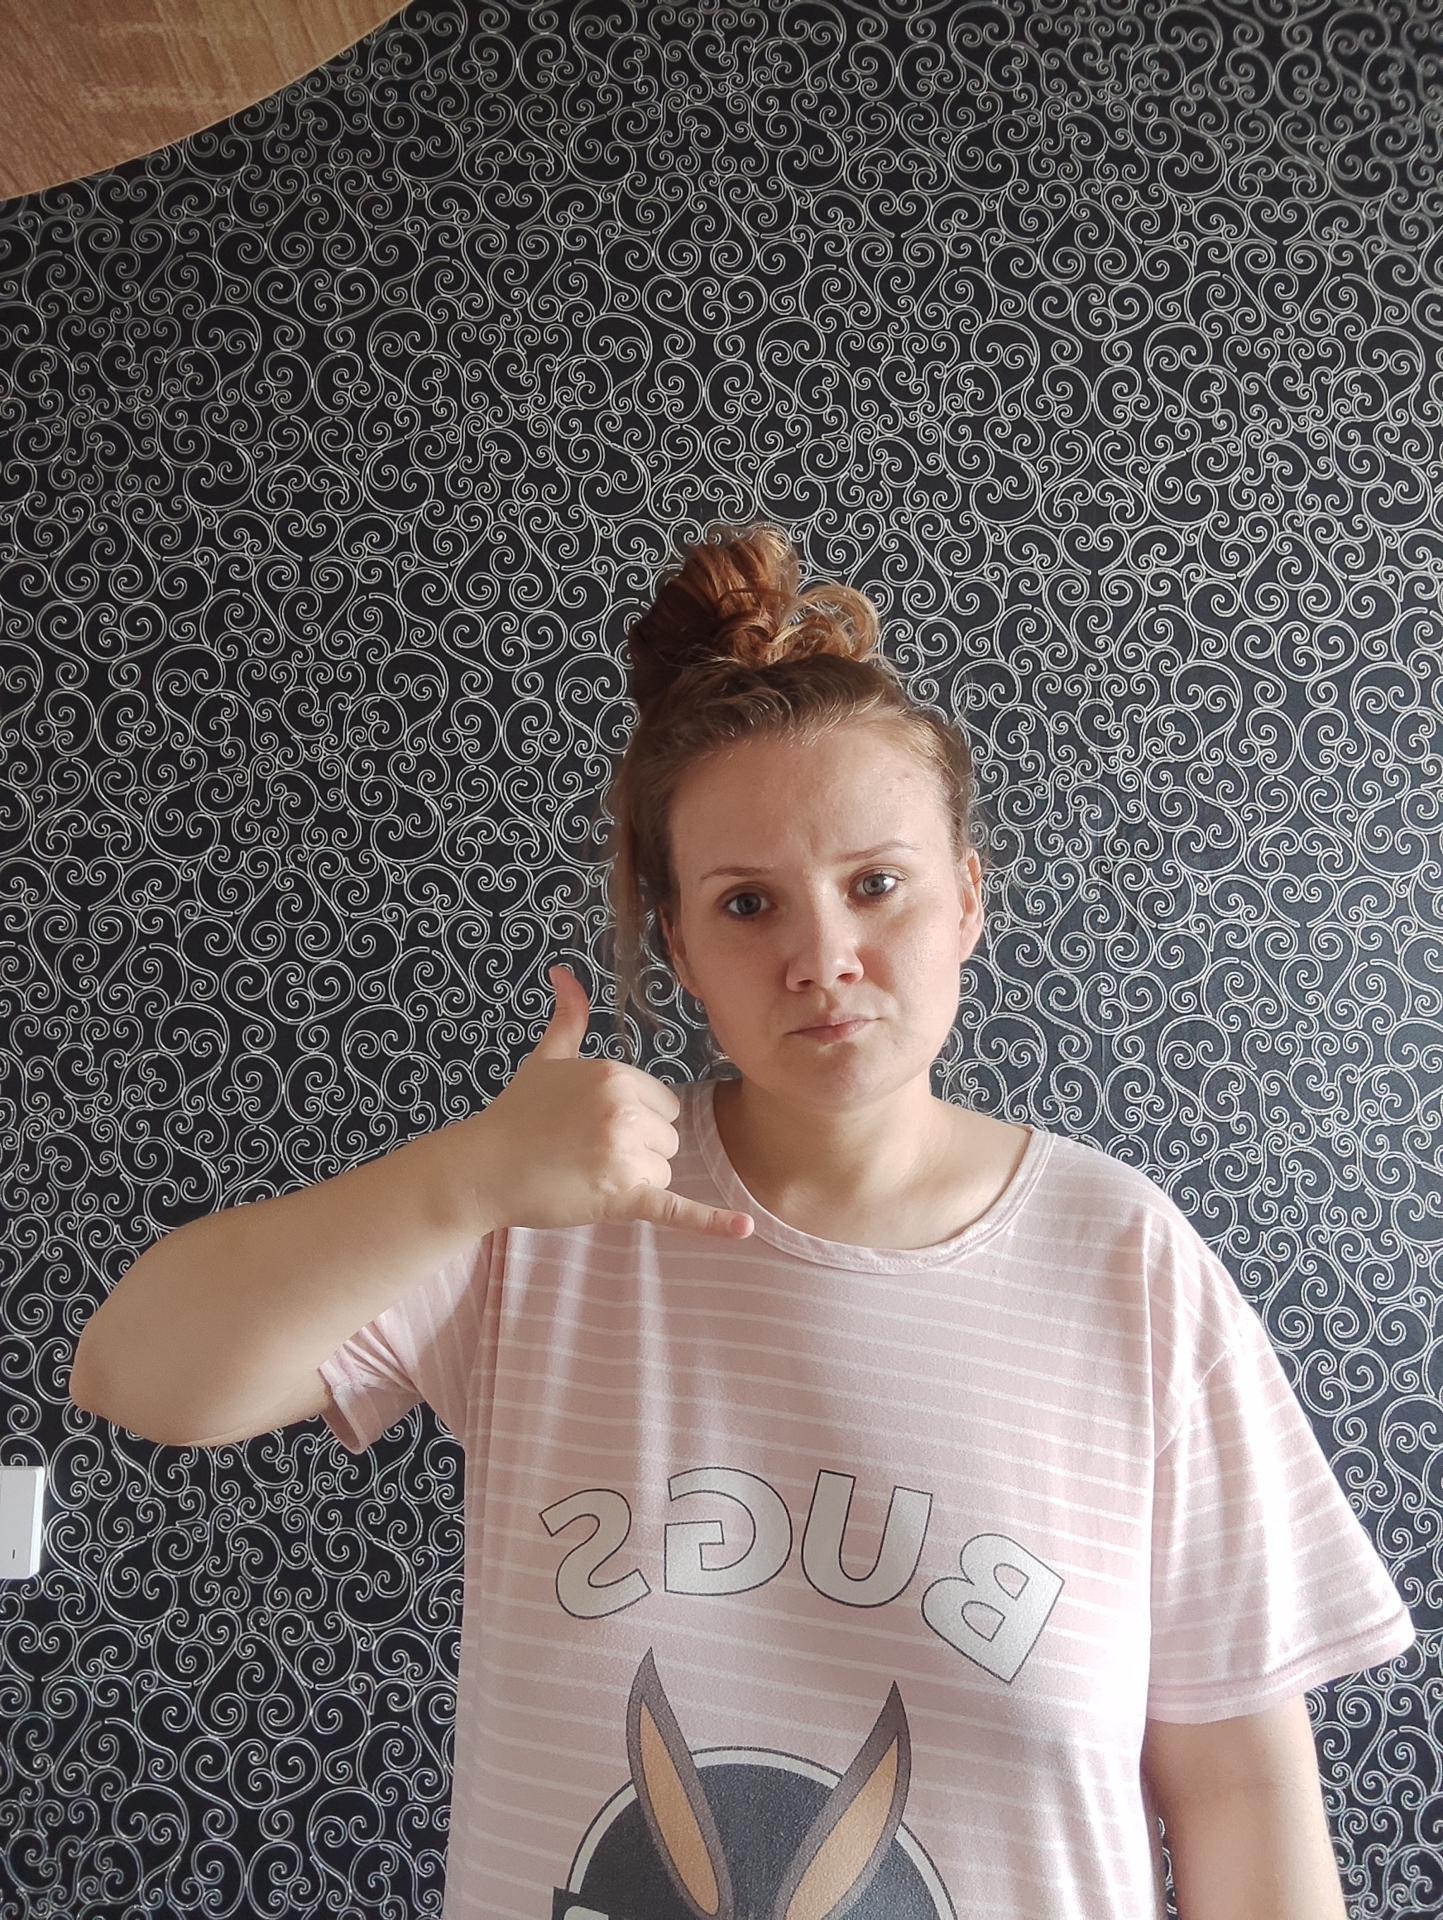
Label: clear